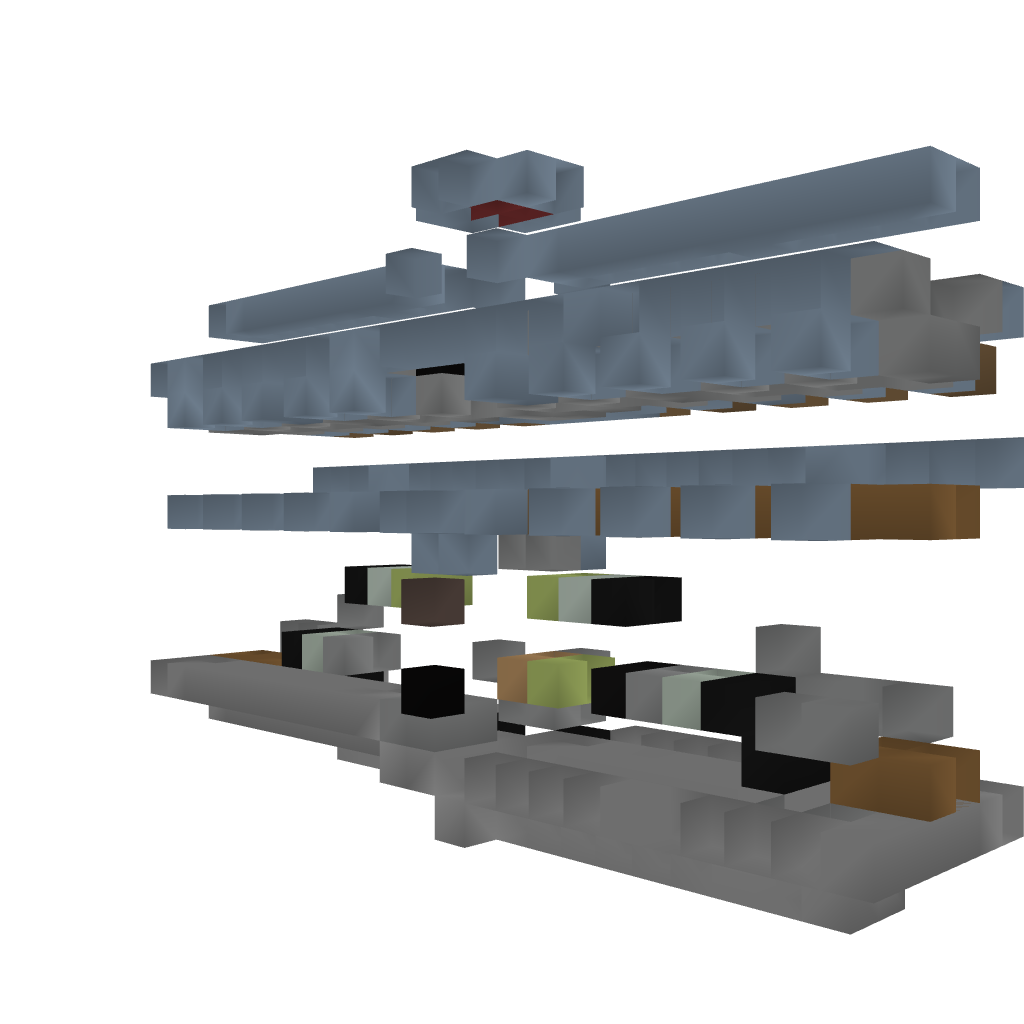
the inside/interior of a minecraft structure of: Castle Module - Entrance (lever)